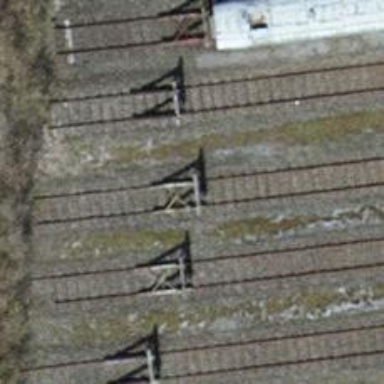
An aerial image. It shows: Railway buffer stop.